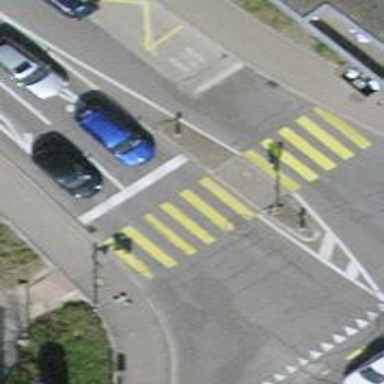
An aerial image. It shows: Marked footway crossing with island.